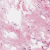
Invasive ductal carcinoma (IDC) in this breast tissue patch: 0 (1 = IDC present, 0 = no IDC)